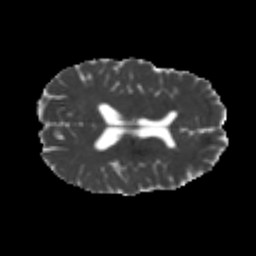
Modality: MD
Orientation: axial
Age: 25
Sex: male
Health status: healthy
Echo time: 0.074 s